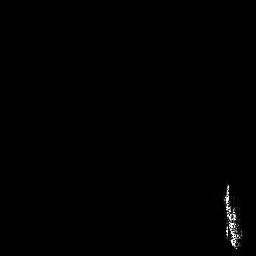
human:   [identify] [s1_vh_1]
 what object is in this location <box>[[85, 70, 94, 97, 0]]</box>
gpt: <ref>1 medium ship at the bottom right</ref>